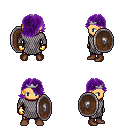
a pixel art fantasy rpg character, male body template, human, tanned skin, chain mail, magenta pants, purple swoop hairstyle, silver tiara, gold gloves, brown shoes, shield, four views (front, back, left, right), 2x2 character sprite sheet, small pixel art, hard edges, no anti-aliasing